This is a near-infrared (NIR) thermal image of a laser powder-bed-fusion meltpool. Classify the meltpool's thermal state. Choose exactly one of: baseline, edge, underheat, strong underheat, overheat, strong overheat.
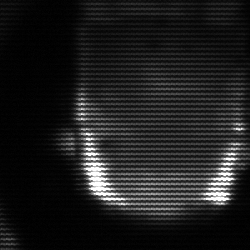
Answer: baseline